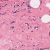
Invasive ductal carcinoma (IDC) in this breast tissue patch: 1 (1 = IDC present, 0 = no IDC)